Question: I have a binary image, and for simplicity lets assume it's a simple straight line:
'''
00000000000000
00000000000000
00000000000000
11111111110000
00000000000000
00000000000000
00000000000000
'''
and I want to extend it for 2px.
For that purpose I applied dilation with two iterations and as expected got this:
'''
00000000000000
11111111111100
11111111111100
11111111111100
11111111111100
11111111111100
00000000000000
'''
then, my idea was to simply apply thinning and get initial line extended by two pixels. But instead, I got shortened line, probably because of line thickness:
'''
00000000000000
10000000000000
10000000000000
11111111100000
10000000000000
10000000000000
00000000000000
'''
I then thought to apply dilation with diamond shape structuring footprint instead 3x3 ones(), but result was worse - line was shortened for one more pixel.
For thinning I used <URL>, and I also tried Otsu method exposed by skimage, which yielded similar result.
Can someone tell me about existence of thinning algorithm that can get me where I headed, or maybe different approach?
---
(to address @marinus comment):
As mentioned, I like to extend the initial line for 2px and get:
'''
00000000000000
00000000000000
00000000000000
11111111111100
00000000000000
00000000000000
00000000000000
'''
while I can't with my thinning approach, because thinning seems to work this way:

So by just dilating initial line, I can't possibly extend it with thinning.
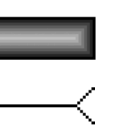
Answer: The answer lies in the morphological kernel that you are using. In your examples you mention that you simply want to extend the line two pixels in the horizontal direction. The kernel you apply should then match your goal.
For dialtion, every "on" pixel is 'or'd the current pixel and its neighbors with the kernel. The 3x3 kernel will produce 1's all around the current pixel.
'''
3x3:
111
111
111
'''
If instead you applied a kernel that was 5x1:
'''
00000
11111
00000
'''
Applying it to your original signal you would get your desired result. If you only want pixels added to the right, do the kernel of 111 with the center of the kernel being on the first pixel.